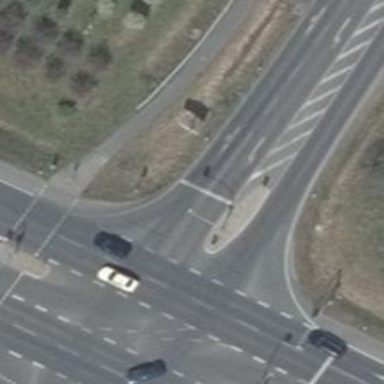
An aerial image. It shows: Road with traffic signals.